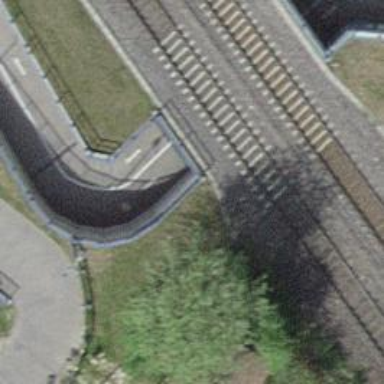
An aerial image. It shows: Tunnel with asphalt path running through it.